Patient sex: M
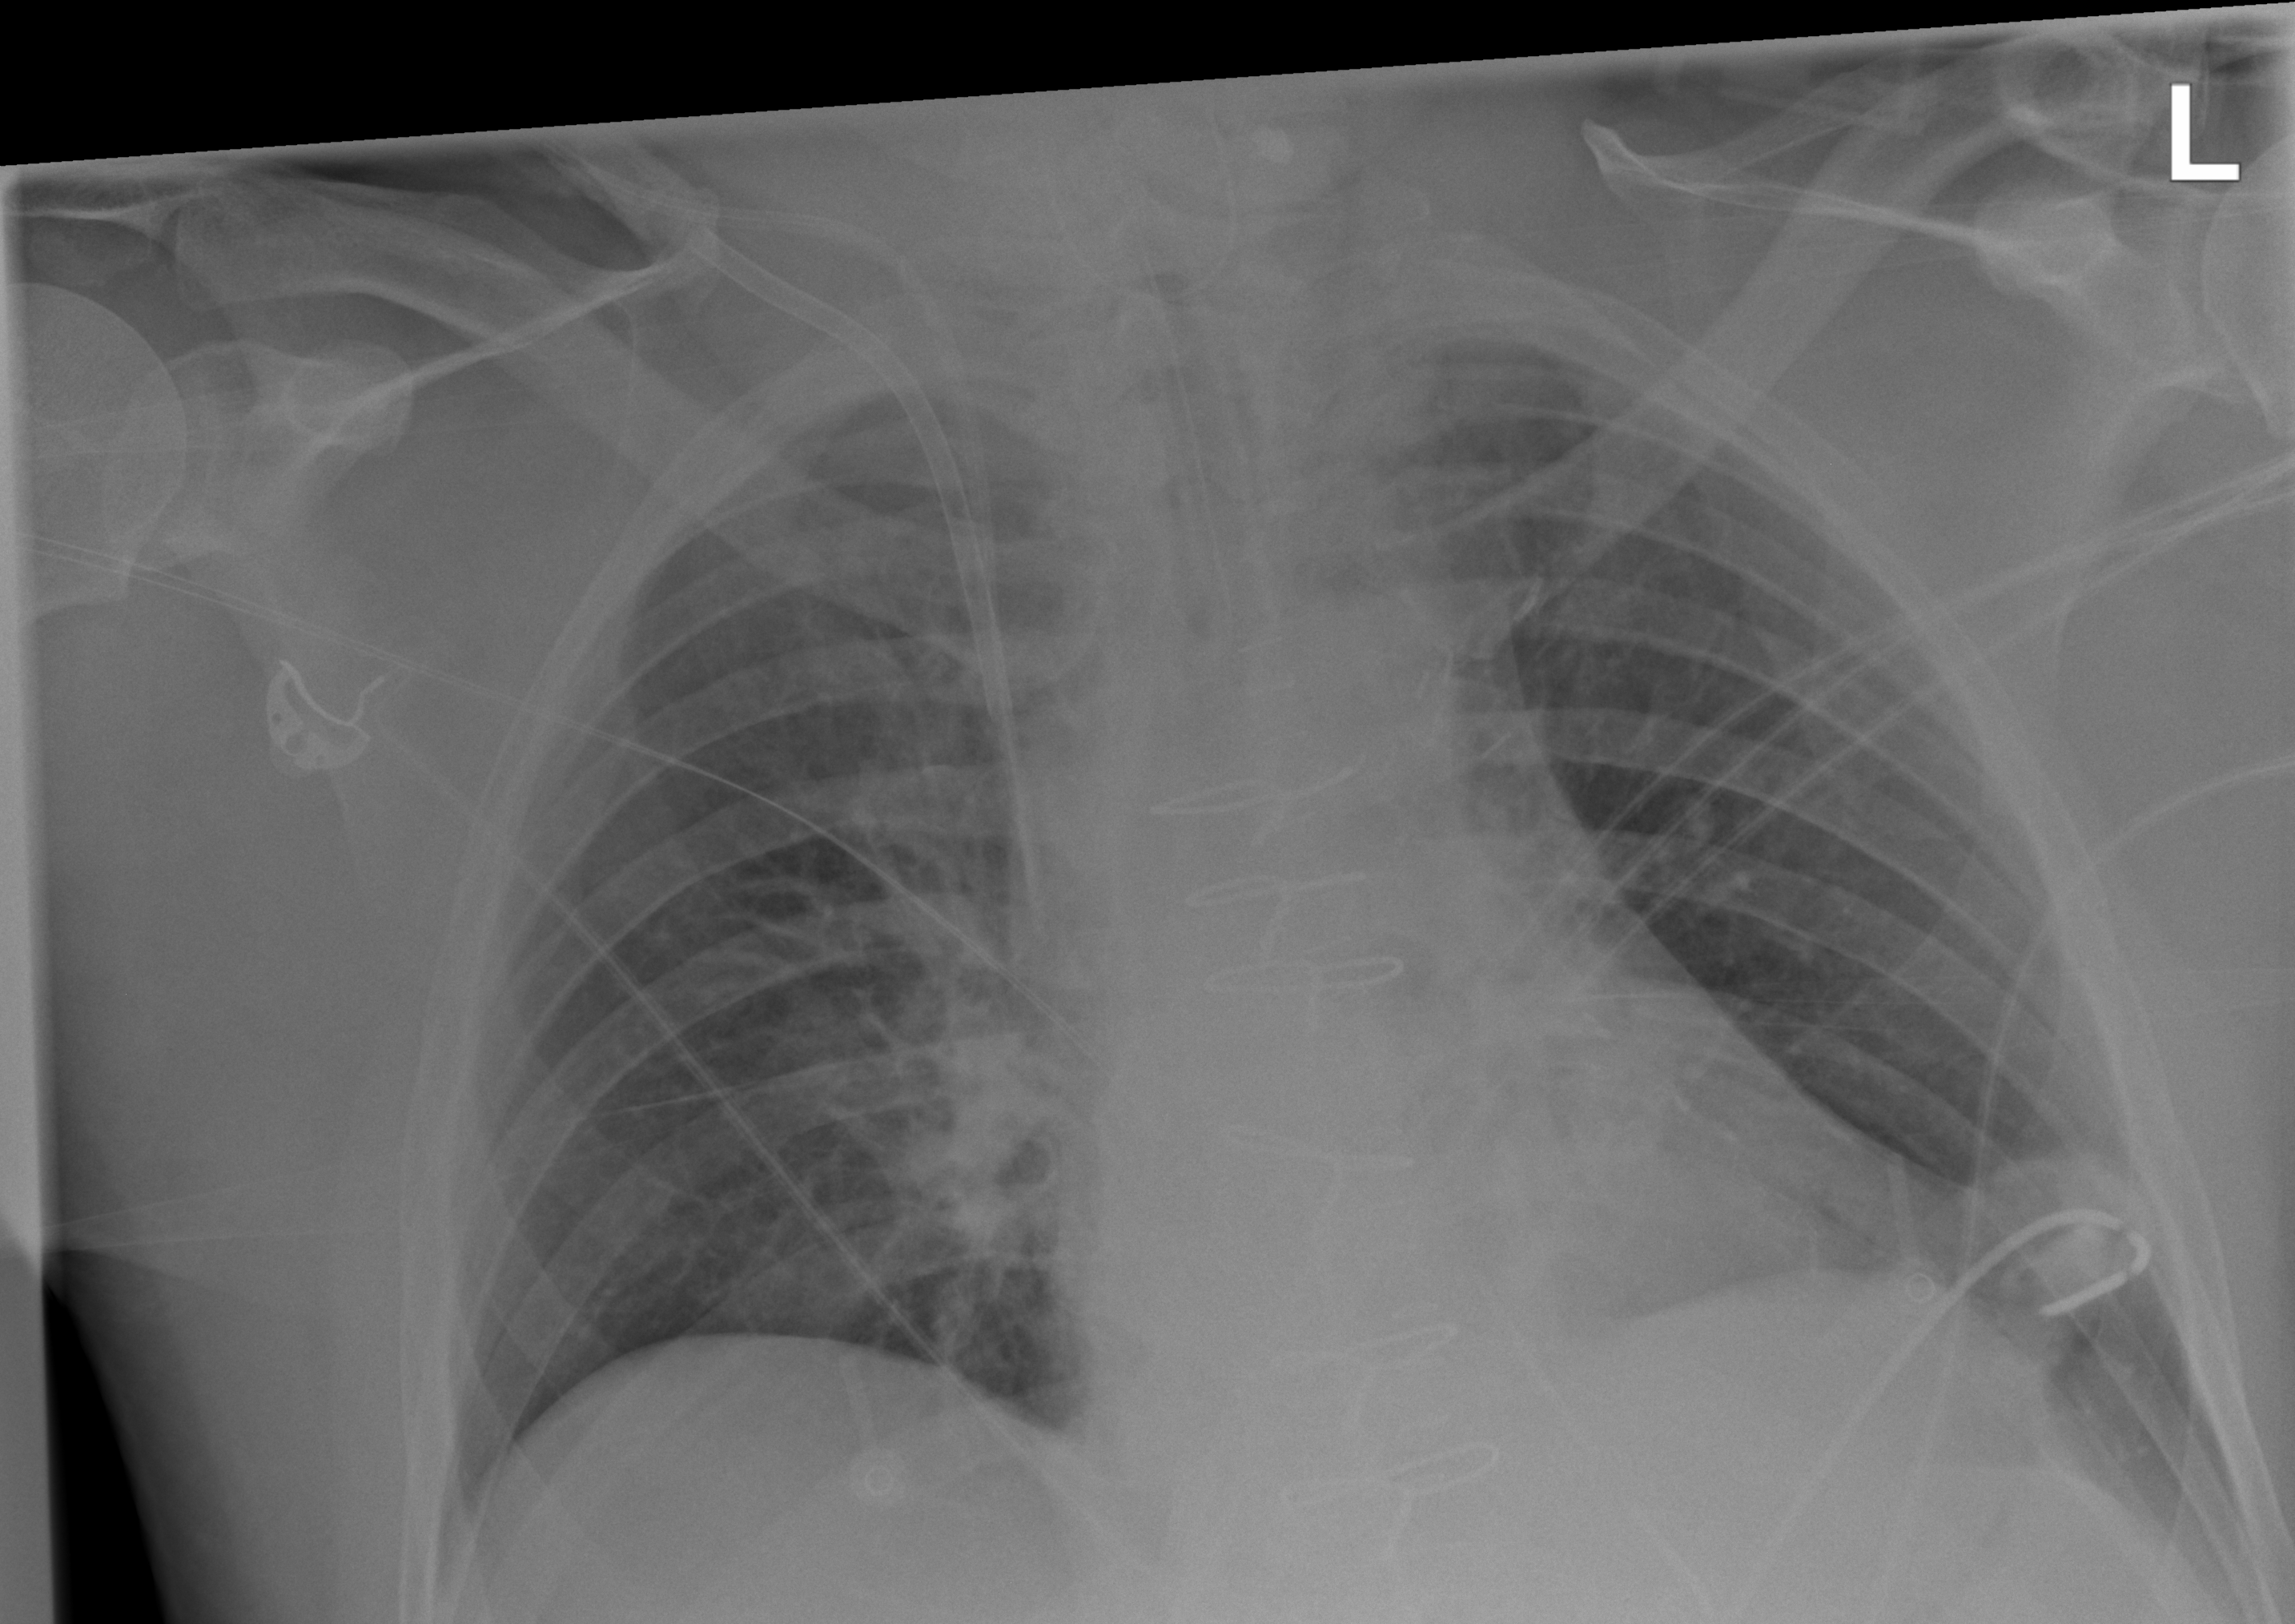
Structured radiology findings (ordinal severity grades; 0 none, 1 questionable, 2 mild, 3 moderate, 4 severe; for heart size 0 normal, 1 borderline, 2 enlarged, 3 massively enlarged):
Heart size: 2
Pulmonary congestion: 1
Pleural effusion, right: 0
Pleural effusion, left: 0
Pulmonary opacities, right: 0
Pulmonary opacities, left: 0
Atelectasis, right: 2
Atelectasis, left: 2